Question: I'm trying to implement Google's Facenet paper:

First of all, is it possible to implement this paper using the Sequential API of Keras or should I go for the Graph API?
In either case, could you please tell me how do I pass the custom loss function 'tripletLoss' to the model compile and how do I receive the 'anchor embedding', 'positive embedding' and the 'negative embedding' as parameters to calculate the loss?
Also, what should be the second parameter Y in model.fit(), I do not have any in this case...
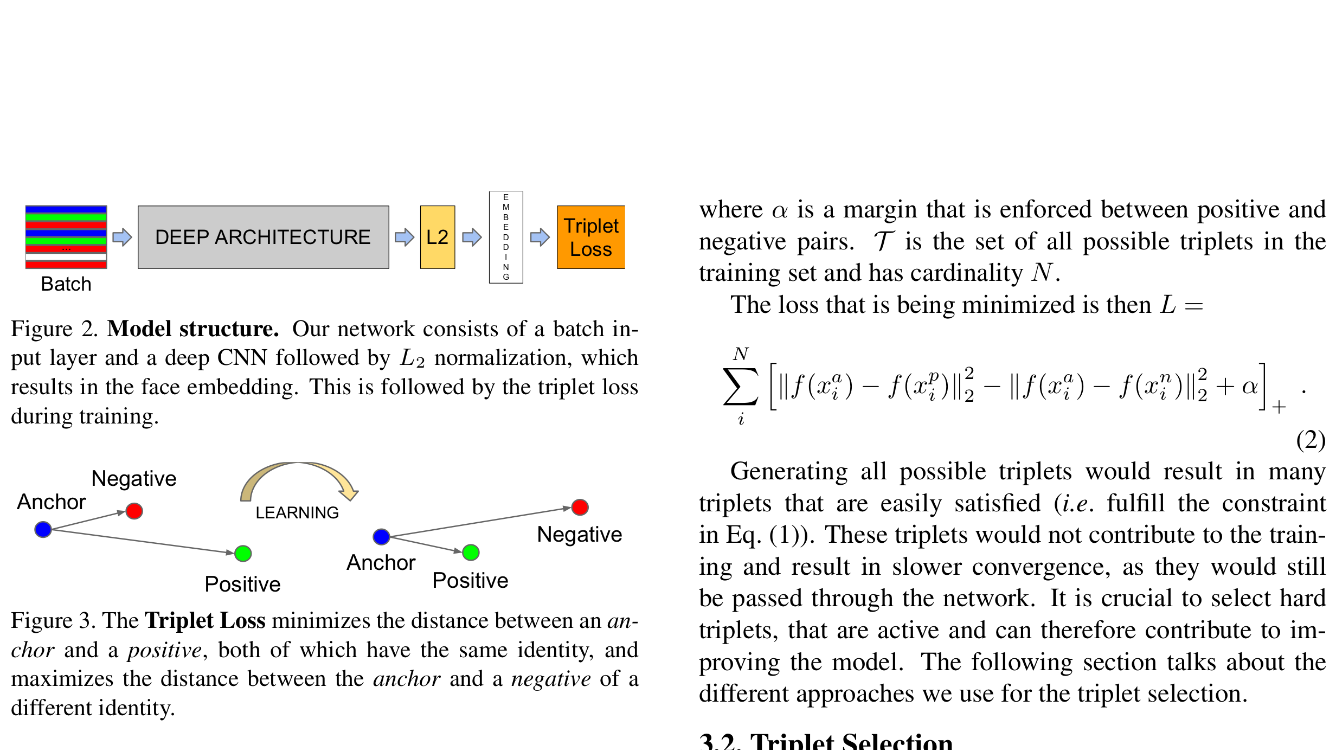
Answer: <URL> in Keras:
'''
def dummy_objective(y_true, y_pred):
return 0.5 # your implem of tripletLoss here
model.compile(loss=dummy_objective, optimizer='adadelta')
'''
Regarding the 'y' parameter of '.fit()', since you are the one handling it in the end (the 'y_true' parameter of the objective function is taken from it), I would say you can pass whatever you need that can fit through Keras plumbing. And maybe a dummy vector to pass dimension checks if your really don't need any supervision.
Eventually, as to how to implement this particular paper, looking for 'triplet' or 'facenet' in <URL> didn't return anything. So you'll probably have to either implement it yourself or find someone who has.